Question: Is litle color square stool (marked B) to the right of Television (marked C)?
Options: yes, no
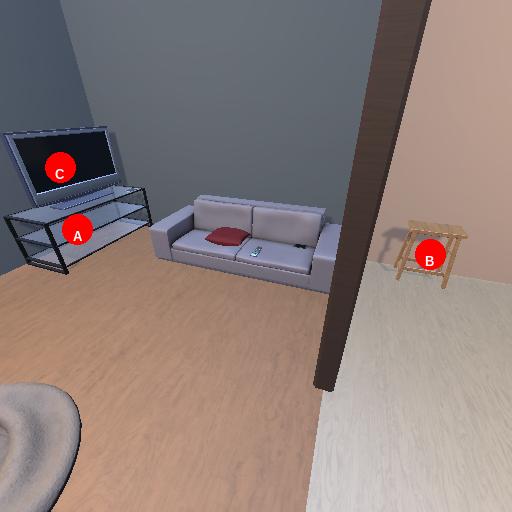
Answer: yes